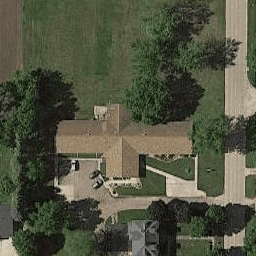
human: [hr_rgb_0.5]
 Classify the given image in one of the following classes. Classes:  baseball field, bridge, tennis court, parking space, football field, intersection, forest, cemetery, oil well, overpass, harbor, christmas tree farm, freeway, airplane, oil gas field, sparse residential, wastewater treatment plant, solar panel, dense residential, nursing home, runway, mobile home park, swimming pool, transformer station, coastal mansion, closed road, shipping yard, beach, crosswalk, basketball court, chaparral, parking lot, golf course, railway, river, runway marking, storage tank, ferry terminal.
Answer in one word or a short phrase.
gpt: nursing home